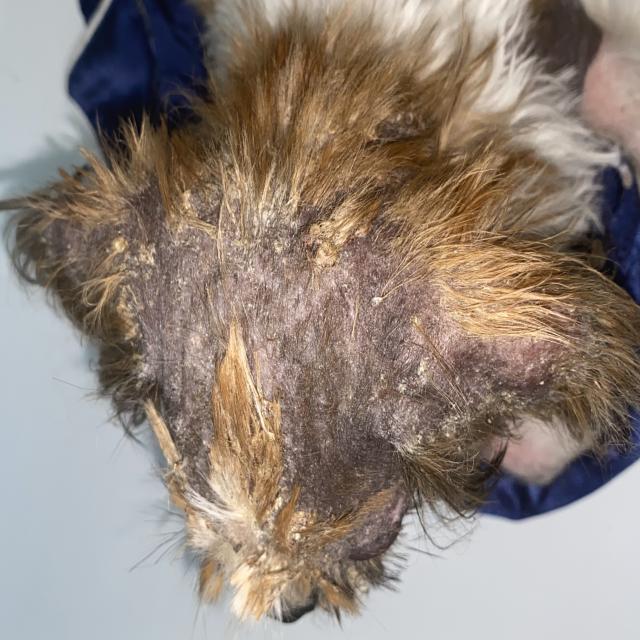
Canine demodicosis (Demodex mange) — caused by Demodex canis mites. Presents with alopecia, follicular papules, pustules, and comedones. Often localized on face and forelimbs.